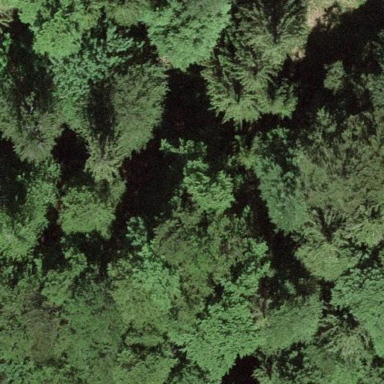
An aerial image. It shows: Forest area.